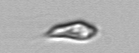
Label: Chrysochromulina